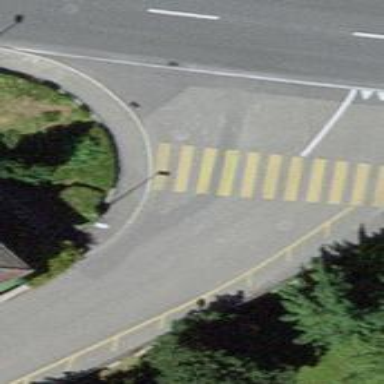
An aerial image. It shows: Uncontrolled zebra crossing on the road.